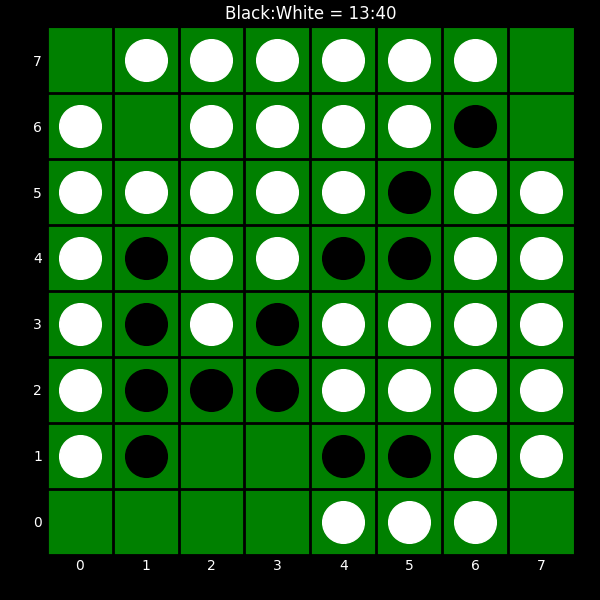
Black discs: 13
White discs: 40